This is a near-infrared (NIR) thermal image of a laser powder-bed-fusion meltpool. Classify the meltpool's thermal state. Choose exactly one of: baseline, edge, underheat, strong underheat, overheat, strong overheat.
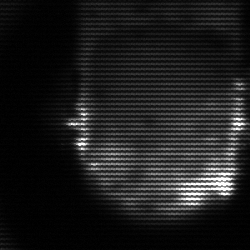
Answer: baseline